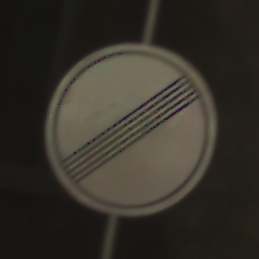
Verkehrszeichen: EndeSaemtlicherBegrenzungen
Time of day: Midday
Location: Outdoor (Urban)
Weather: Clear
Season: NotSpecified
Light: Natural